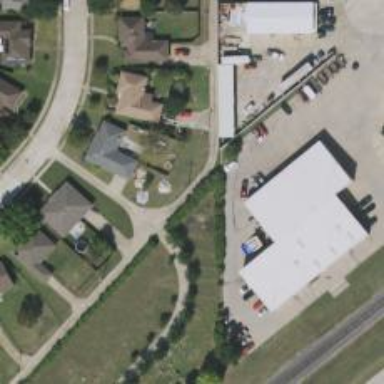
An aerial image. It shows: Alley classified as service road.